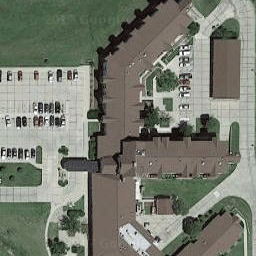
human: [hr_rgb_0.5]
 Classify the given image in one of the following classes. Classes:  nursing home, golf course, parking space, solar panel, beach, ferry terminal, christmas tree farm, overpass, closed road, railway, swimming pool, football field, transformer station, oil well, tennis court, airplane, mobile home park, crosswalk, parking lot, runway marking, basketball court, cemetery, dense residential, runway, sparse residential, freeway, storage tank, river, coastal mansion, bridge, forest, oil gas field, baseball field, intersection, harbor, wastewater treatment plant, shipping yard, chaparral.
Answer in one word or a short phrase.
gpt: nursing home